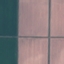
Land use / land cover: AnnualCrop